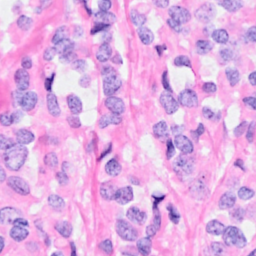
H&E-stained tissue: Breast